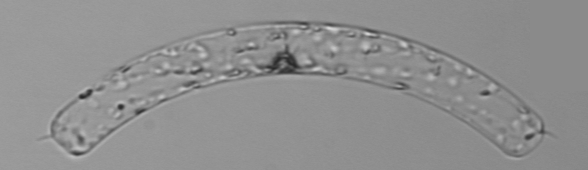
Label: Guinardia_striata